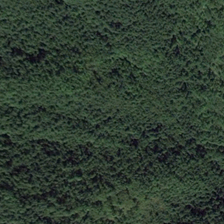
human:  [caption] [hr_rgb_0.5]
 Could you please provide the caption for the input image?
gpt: many green trees form a piece of green forest .

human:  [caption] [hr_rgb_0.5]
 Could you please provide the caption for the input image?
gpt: many green trees form a piece of green forest .

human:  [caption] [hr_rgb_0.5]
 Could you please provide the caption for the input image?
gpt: many green trees form a piece of green forest .

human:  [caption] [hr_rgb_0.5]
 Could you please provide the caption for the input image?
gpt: many green trees form a piece of green forest .

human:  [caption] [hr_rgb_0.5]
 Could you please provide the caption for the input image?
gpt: many green trees form a piece of green forest .